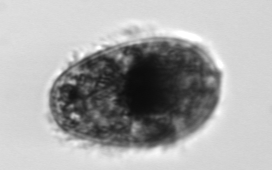
Label: Pleuronema